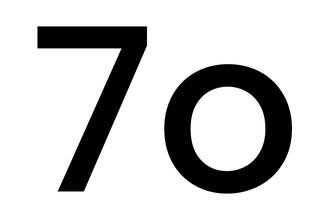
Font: Poppins-Medium